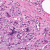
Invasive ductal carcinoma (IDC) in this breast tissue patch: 0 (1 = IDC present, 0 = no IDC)